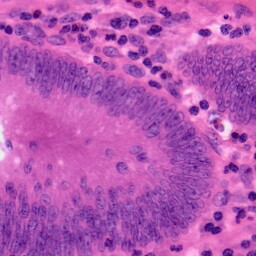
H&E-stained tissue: Colon